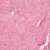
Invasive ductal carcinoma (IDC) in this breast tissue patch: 0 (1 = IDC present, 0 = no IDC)